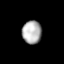
Tissue: lung
Cell type: Epithelial cells
Senescence score: 0.1879
Nuclear area (px): 436
Mean DAPI intensity: 176.649